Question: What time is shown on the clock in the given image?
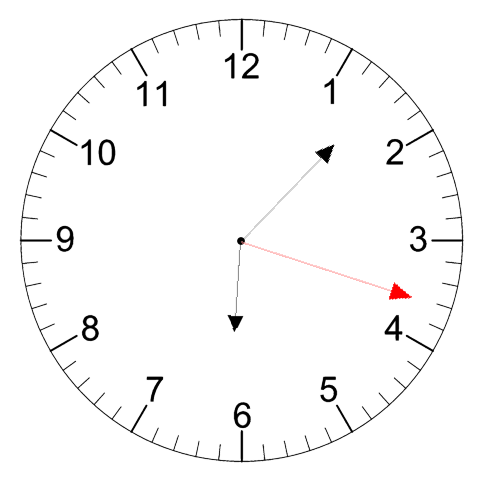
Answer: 06:07:18